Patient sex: M
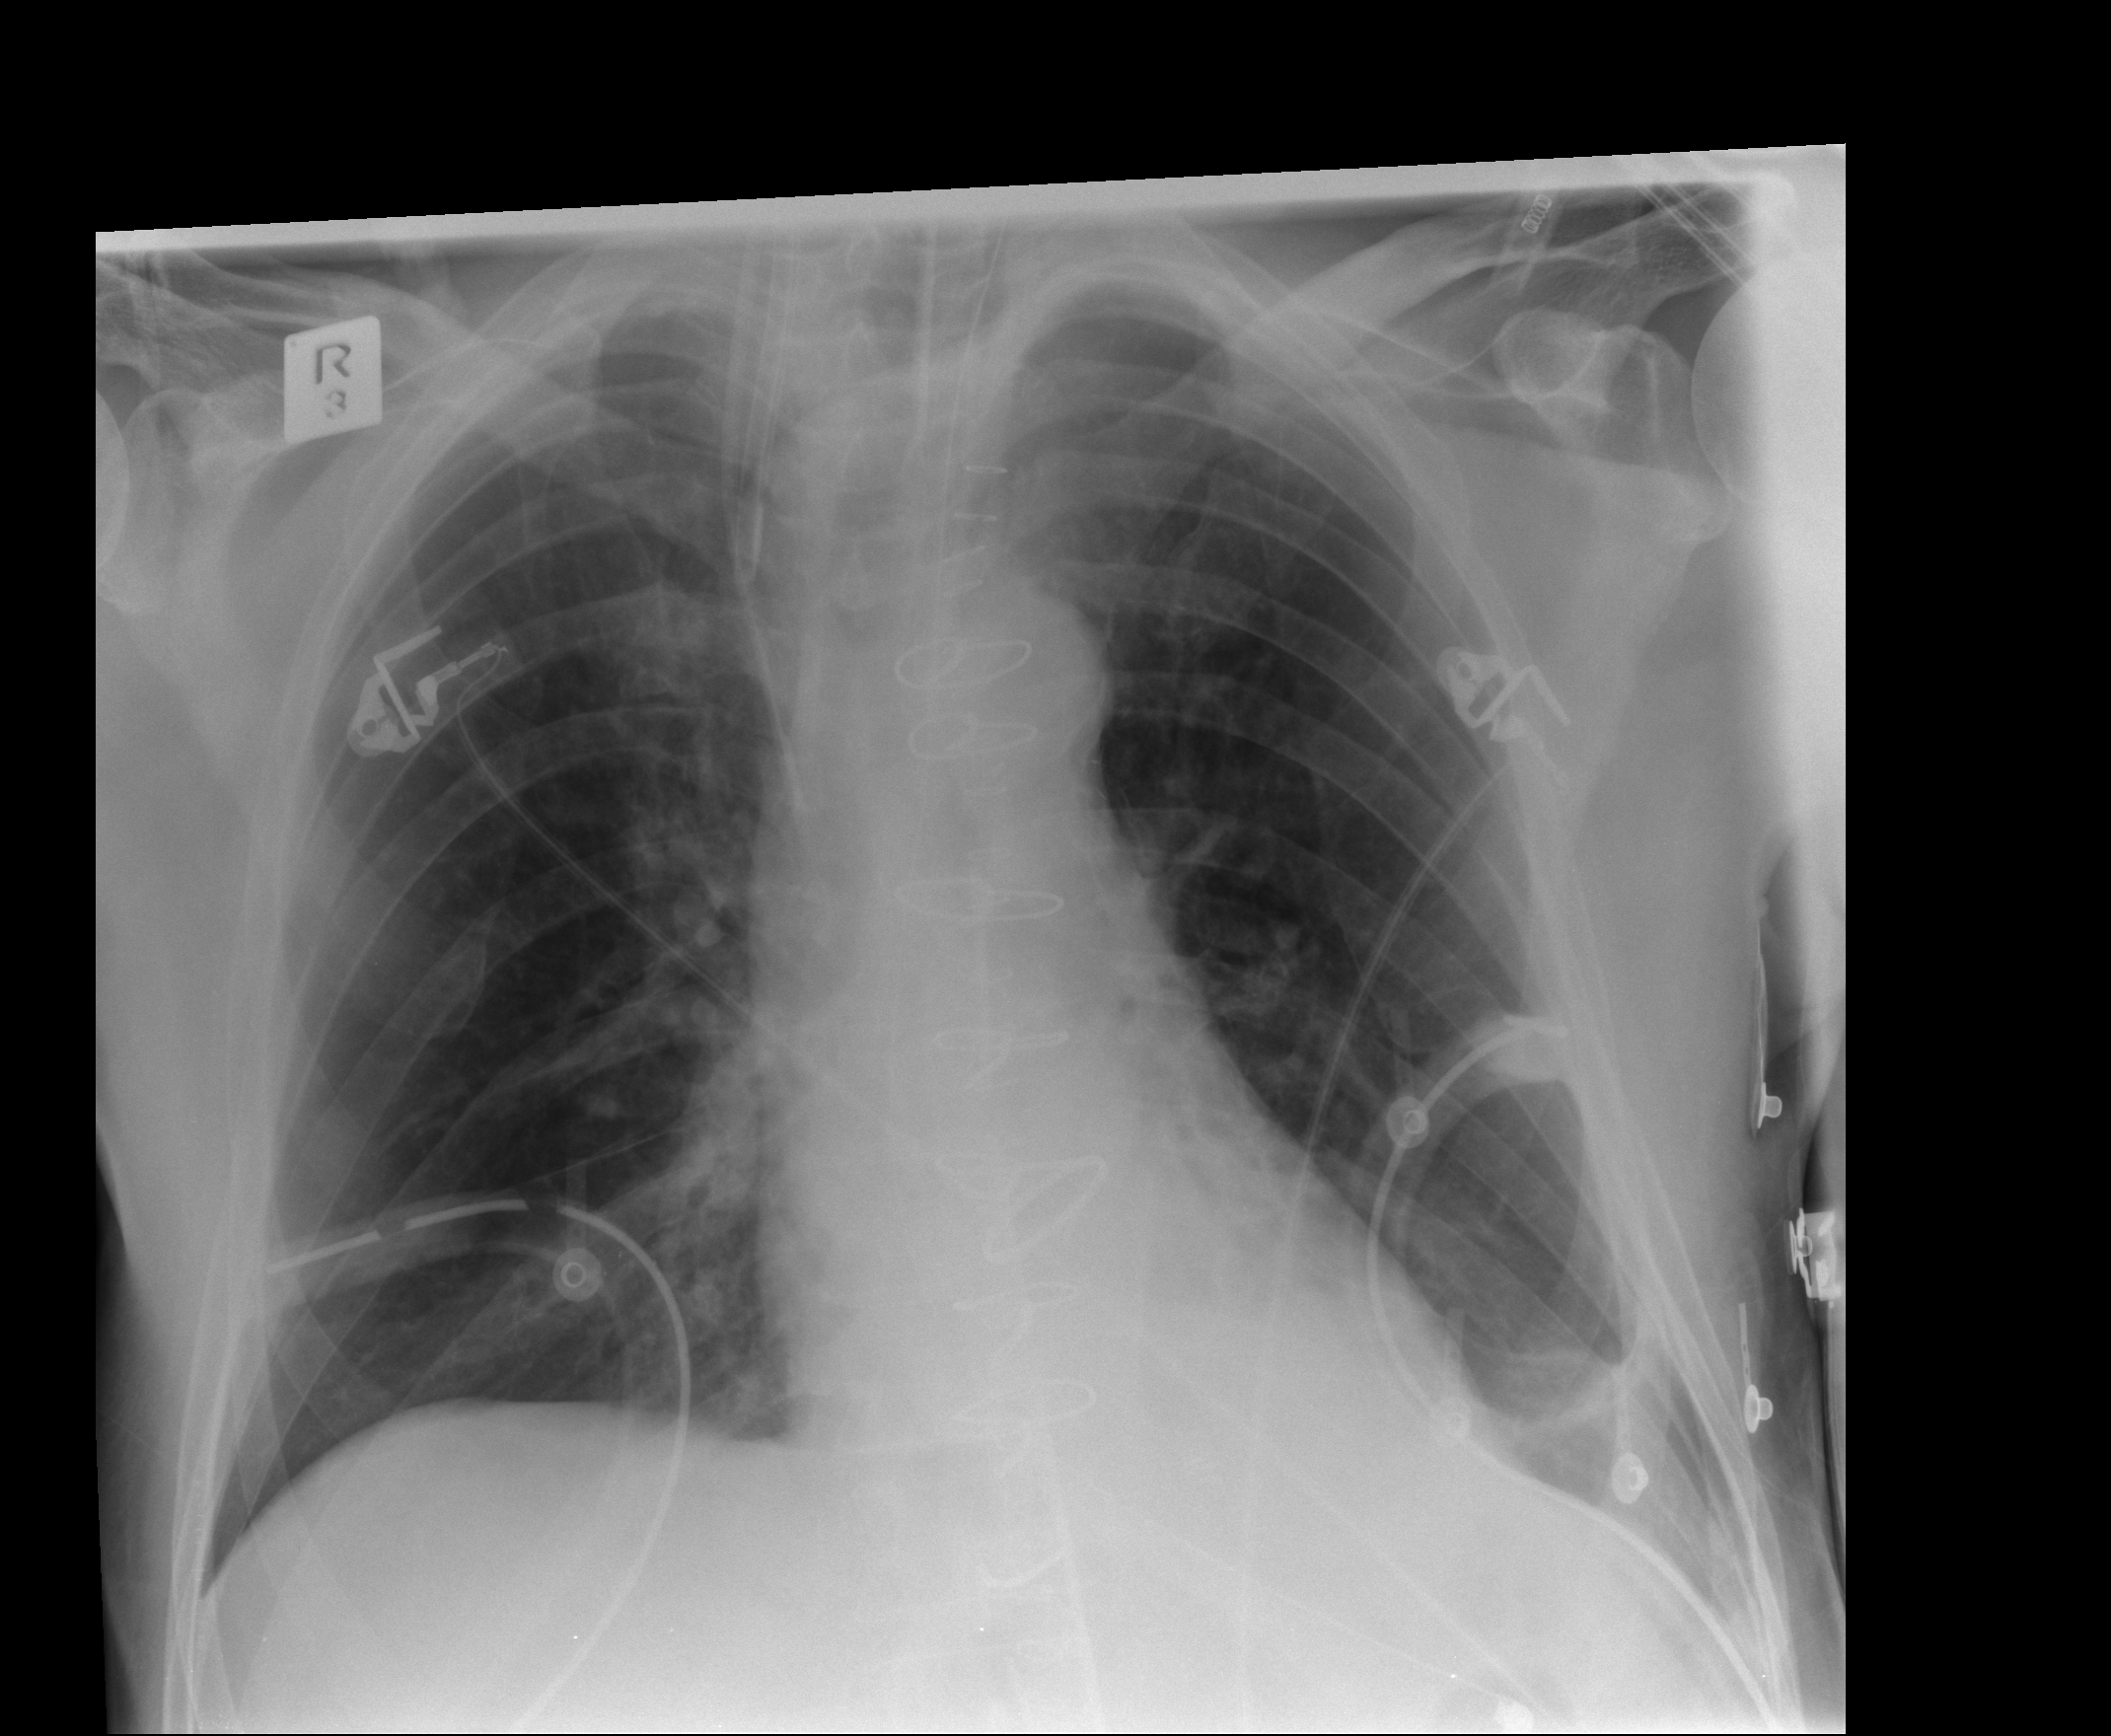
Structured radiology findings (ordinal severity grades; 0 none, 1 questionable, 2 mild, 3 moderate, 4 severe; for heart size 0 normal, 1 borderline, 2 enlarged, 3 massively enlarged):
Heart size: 0
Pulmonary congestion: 0
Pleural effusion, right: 0
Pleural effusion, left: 0
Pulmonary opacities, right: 0
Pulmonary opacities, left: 0
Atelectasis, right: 1
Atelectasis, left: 1